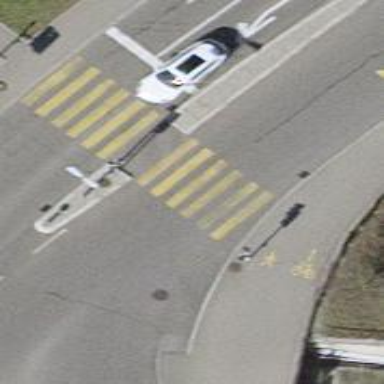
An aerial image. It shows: Marked asphalt footway with crossing markings.